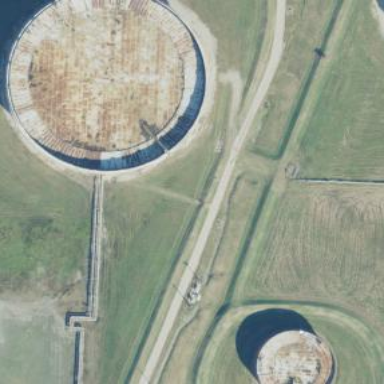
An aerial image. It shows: Storage tank which is man-made.